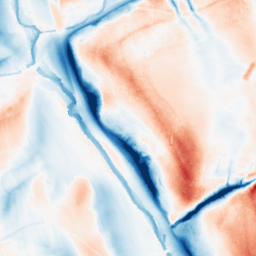
Category: classical
Decomposition family: gaussian_anisotropic
Decomposition parameters: sigma_x: 20
sigma_y: 2
Upsampling method: edge_directed
Upsampling parameters: scale: 4
Upsampling scale: 4